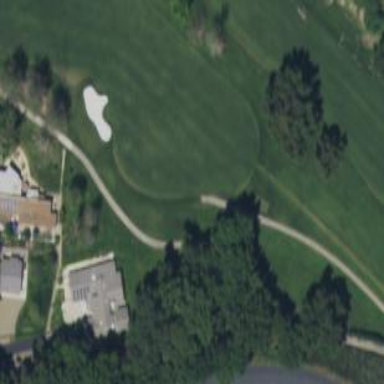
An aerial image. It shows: Golf fairway surrounded by grass.